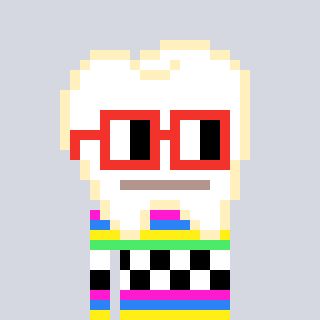
a pixel art character with square red glasses, a tooth-shaped head and a orange-colored body on a cool background